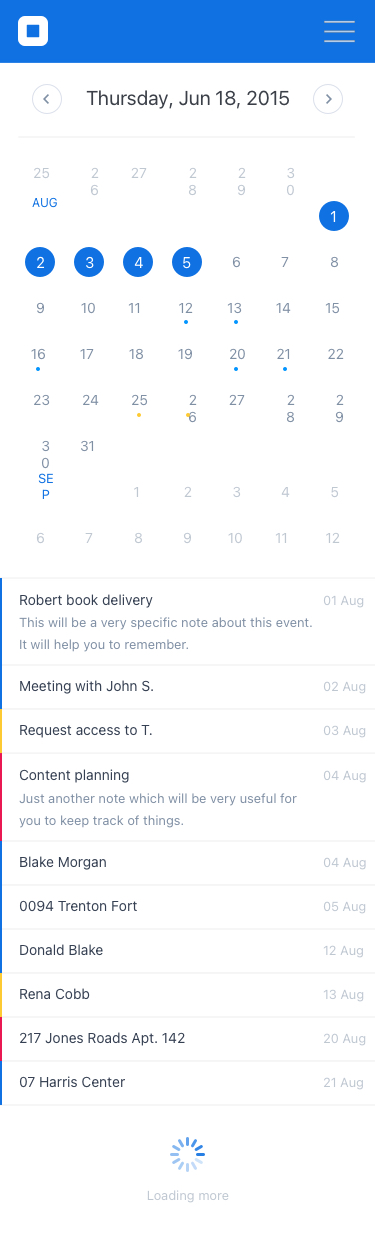
Text in this UI design:
Loading more
07 Harris Center
21 Aug
217 Jones Roads Apt. 142
20 Aug
Rena Cobb
13 Aug
Donald Blake
12 Aug
0094 Trenton Fort
05 Aug
Blake Morgan
04 Aug
Content planning
Just another note which will be very useful for you to keep track of things.
04 Aug
Request access to T.
03 Aug
Meeting with John S.
02 Aug
Robert book delivery
This will be a very specific note about this event. It will help you to remember.
01 Aug
12
11
10
9
8
7
6
5
4
3
2
1
SEP
31
30
29
28
27
26
25
24
23
22
21
20
19
18
17
16
15
14
13
12
11
10
9
8
7
6
5
4
3
2
1
AUG
30
29
28
27
26
25
Thursday, Jun 18, 2015